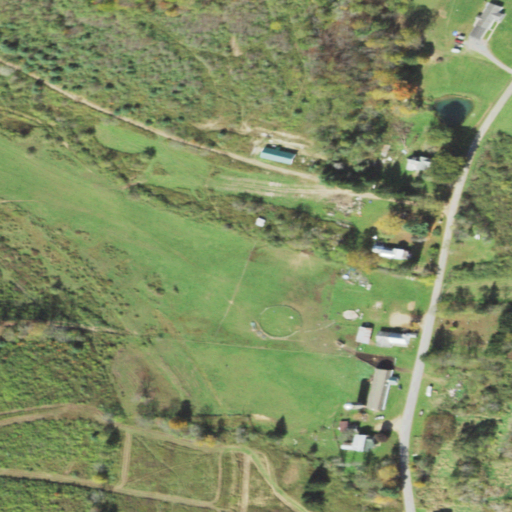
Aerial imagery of valley in Pennsylvania named Green Hollow containing pasture, deciduous forest, open development, medium intensity development, mixed forest, low intensity development, and herbaceous wetlands